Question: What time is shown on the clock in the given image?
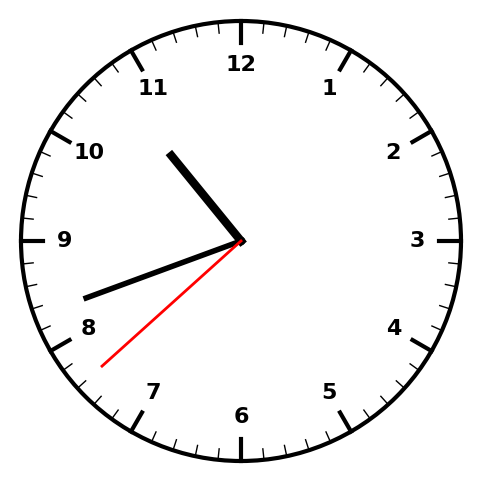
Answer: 10:41:38